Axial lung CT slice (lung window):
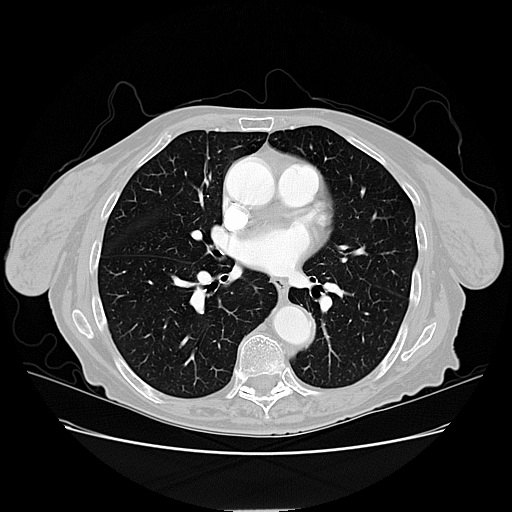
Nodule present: no